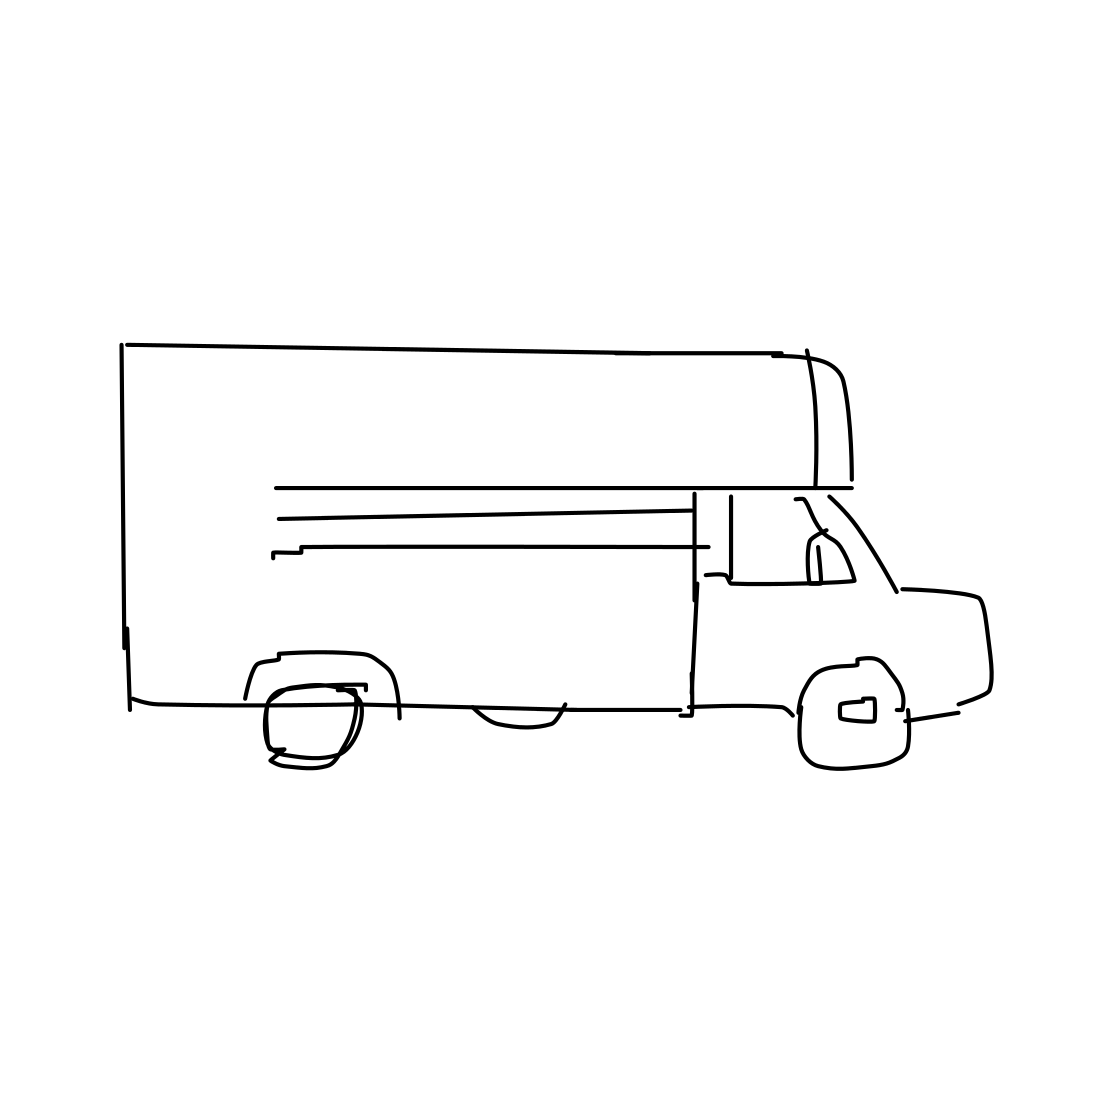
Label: truck